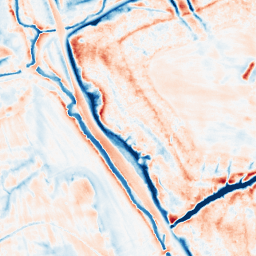
Category: classical
Decomposition family: gaussian_anisotropic
Decomposition parameters: sigma_x: 5
sigma_y: 5
Upsampling method: cubic_mitchell
Upsampling parameters: scale: 4
Upsampling scale: 4